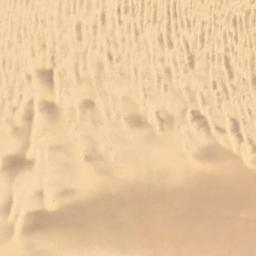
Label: desert